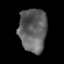
Tissue: prostate
Cell type: Epithelial cells
Senescence score: 0.3519
Nuclear area (px): 1183
Mean DAPI intensity: 96.862